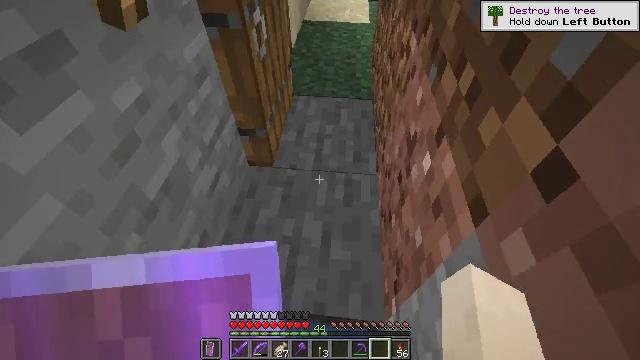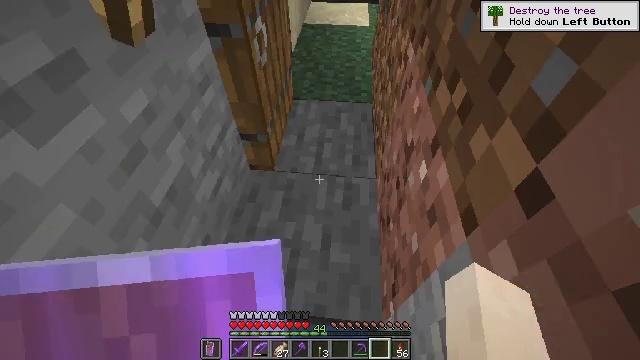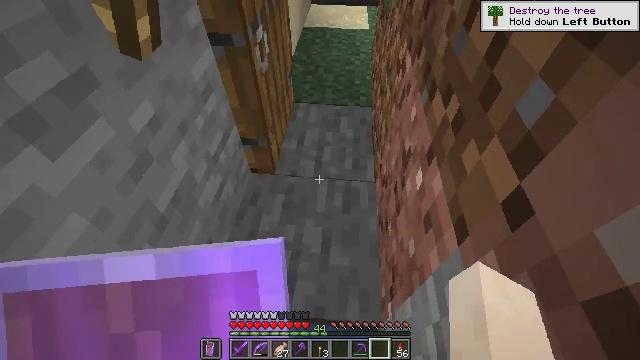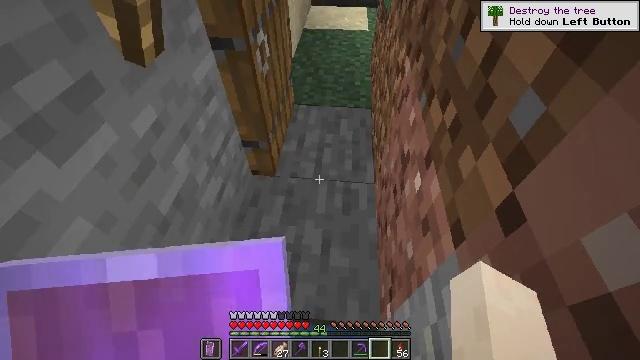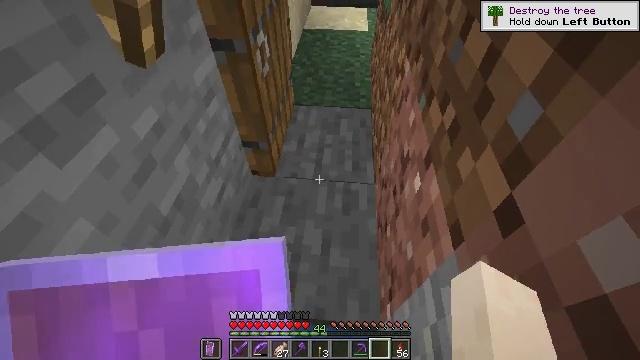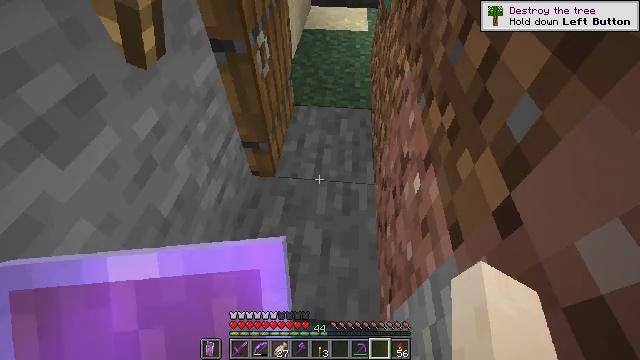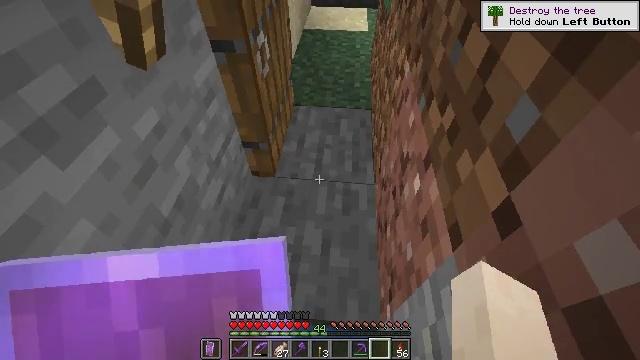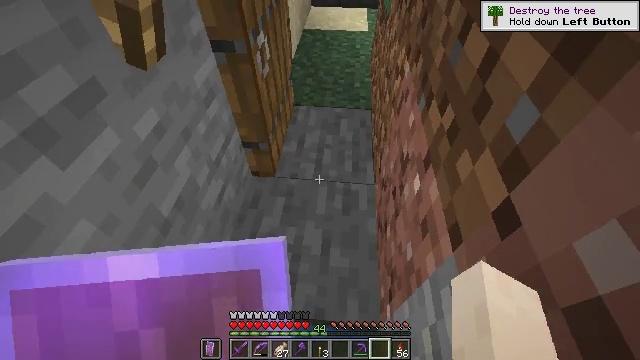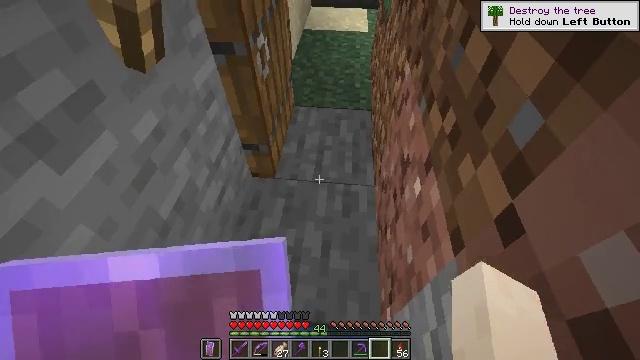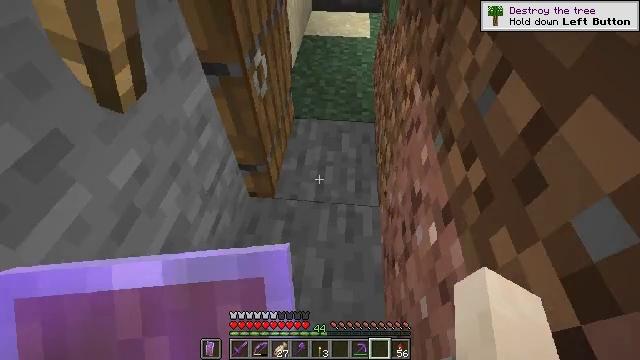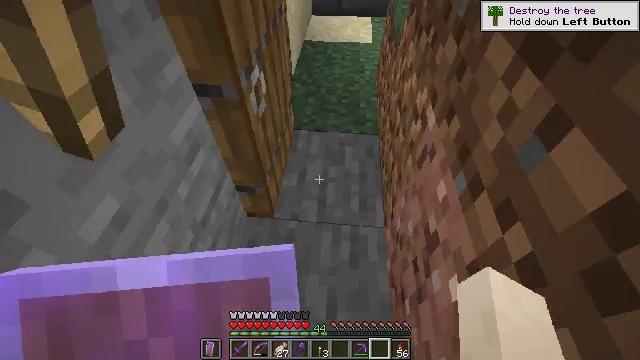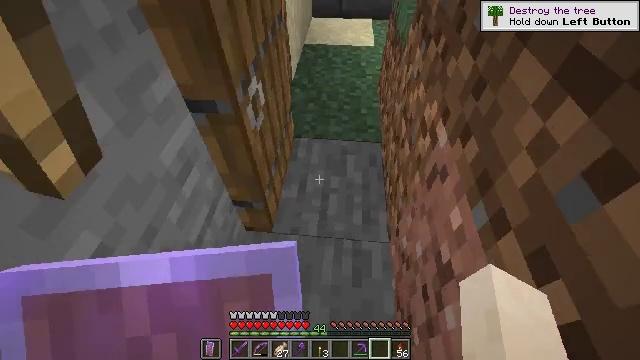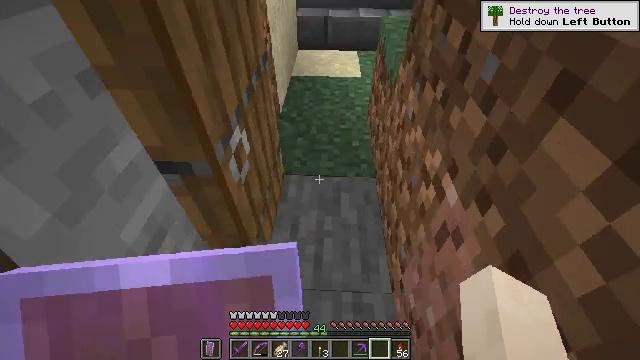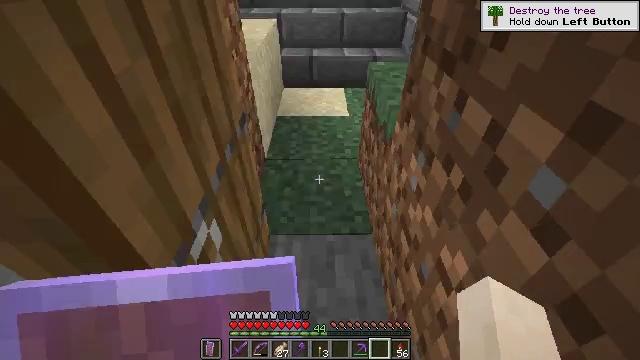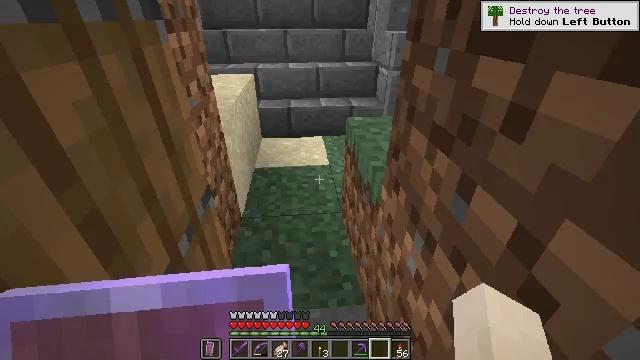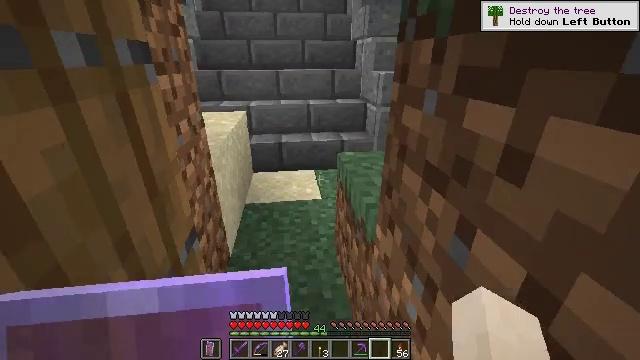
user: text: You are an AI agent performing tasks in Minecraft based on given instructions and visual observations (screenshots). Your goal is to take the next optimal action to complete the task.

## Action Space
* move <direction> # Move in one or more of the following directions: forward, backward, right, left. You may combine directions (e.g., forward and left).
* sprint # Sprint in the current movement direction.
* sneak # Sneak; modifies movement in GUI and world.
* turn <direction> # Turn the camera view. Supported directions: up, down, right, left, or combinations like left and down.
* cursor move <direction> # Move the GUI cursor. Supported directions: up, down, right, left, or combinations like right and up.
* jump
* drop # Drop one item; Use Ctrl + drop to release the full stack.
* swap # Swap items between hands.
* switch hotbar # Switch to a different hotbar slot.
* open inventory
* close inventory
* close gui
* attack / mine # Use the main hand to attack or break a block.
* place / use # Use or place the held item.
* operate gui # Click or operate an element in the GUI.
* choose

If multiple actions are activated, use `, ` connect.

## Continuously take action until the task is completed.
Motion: motion action
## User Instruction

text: Break the bone block to gather material.
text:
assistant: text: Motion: no_op
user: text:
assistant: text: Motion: no_op
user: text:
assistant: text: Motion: no_op
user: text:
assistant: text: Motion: no_op
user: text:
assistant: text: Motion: no_op
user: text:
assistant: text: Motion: no_op
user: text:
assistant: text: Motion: no_op
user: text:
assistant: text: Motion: move forward
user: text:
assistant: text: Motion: move forward
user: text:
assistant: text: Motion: move forward
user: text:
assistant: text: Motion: move forward
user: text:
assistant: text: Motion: move forward, turn right and up
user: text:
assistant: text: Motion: move forward, turn right and up
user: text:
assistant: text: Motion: move forward, turn right and up
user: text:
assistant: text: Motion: move forward, turn right and up
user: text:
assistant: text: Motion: move forward, turn up
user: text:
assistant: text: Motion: move forward
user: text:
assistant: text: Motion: move forward
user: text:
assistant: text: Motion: move forward
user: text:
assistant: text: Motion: move forward
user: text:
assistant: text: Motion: move forward
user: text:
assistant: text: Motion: move forward
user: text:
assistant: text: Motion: move forward
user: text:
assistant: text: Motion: move forward
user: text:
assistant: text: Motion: move forward, turn left and up
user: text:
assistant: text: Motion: move forward, turn left and up
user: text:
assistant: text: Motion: move forward, turn left and up
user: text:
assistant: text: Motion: move forward, turn up
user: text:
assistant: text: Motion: move forward, sprint
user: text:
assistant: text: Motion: move forward, sprint